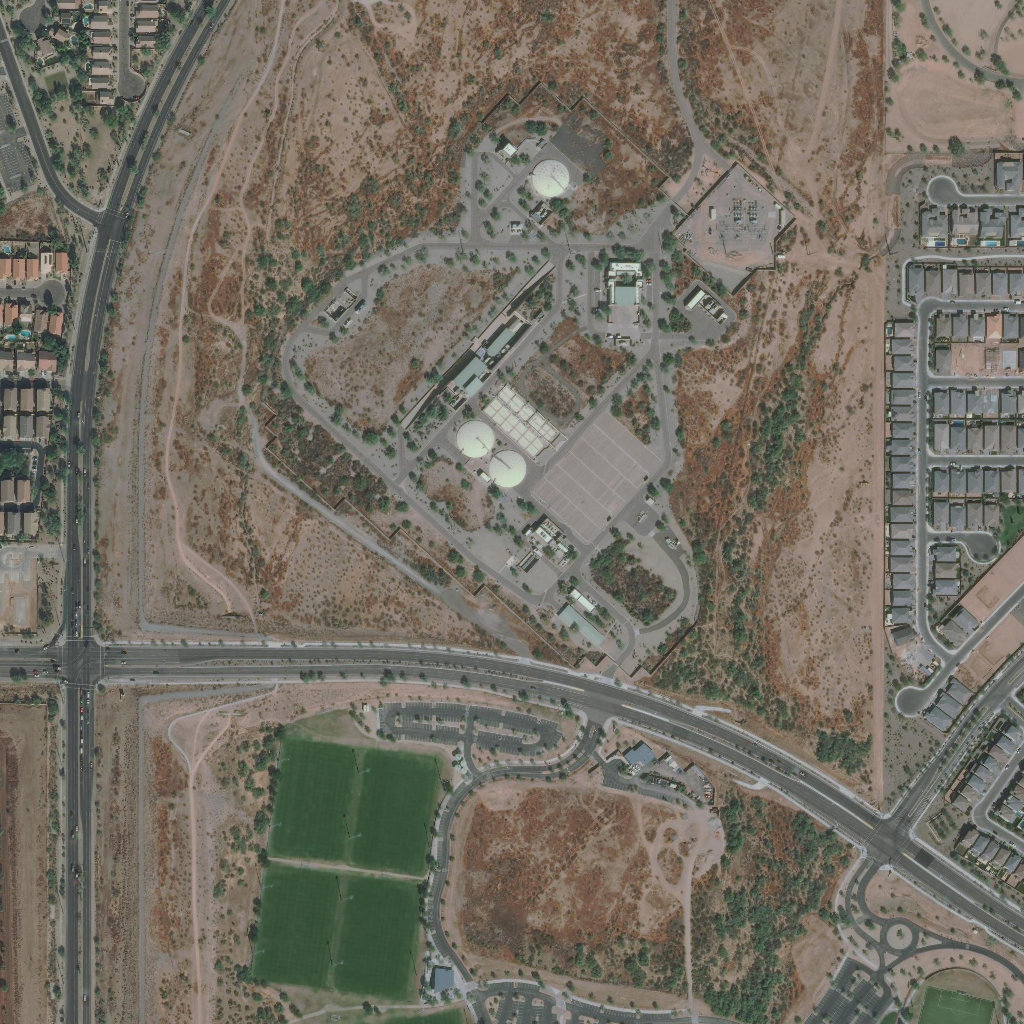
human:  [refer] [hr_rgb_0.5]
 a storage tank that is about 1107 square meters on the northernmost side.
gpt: <box>[[51, 15, 56, 19, 0]]</box>